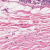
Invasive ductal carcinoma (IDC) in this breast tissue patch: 0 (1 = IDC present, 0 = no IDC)